Interaction volume radius: 10 \u00c5
Interaction volume height: 20 \u00c5
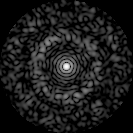
Disorder parameter: 0.8336